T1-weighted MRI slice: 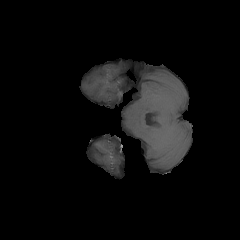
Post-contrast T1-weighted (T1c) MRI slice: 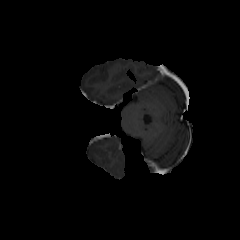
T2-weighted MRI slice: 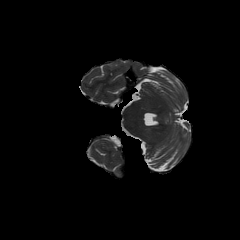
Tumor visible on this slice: no